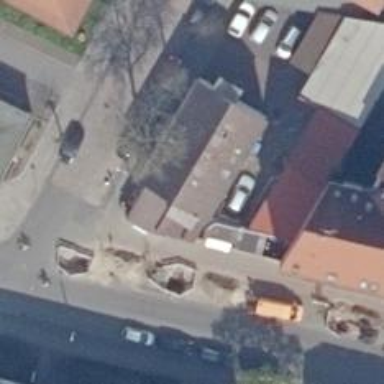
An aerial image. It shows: Convenience shop.